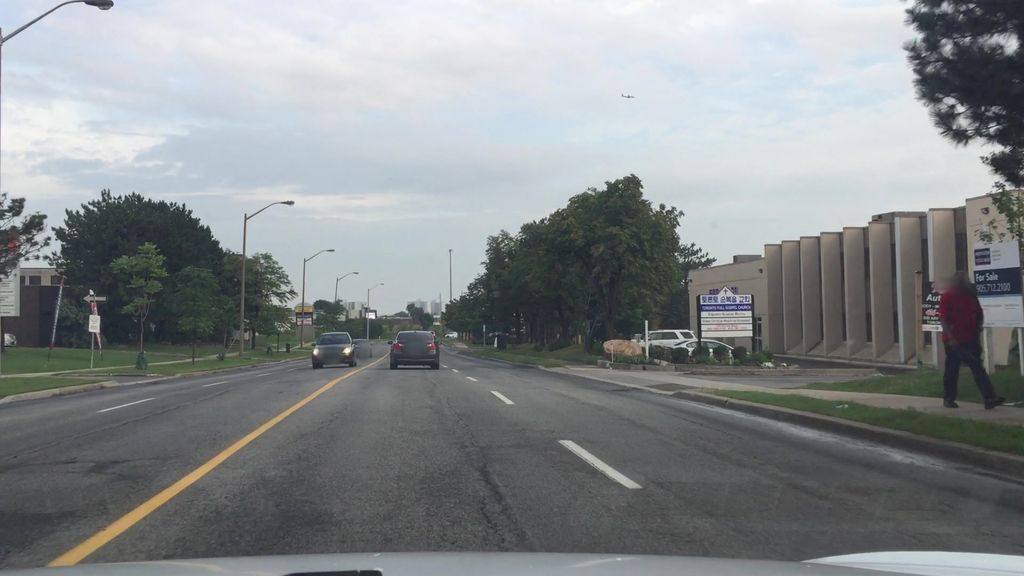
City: toronto